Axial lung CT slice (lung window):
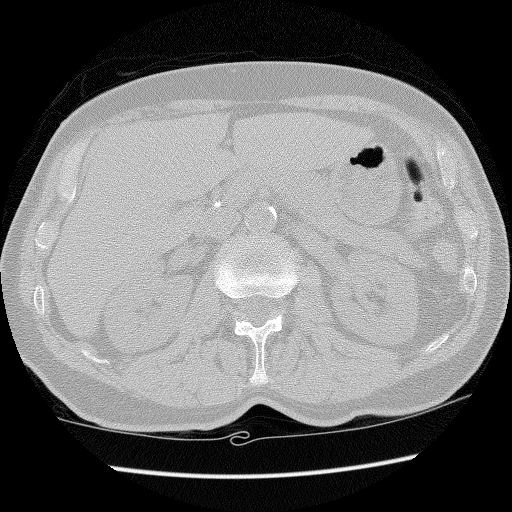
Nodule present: no